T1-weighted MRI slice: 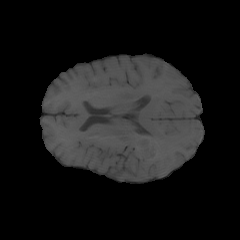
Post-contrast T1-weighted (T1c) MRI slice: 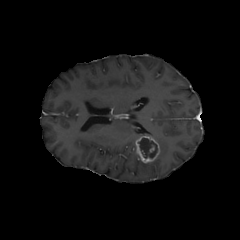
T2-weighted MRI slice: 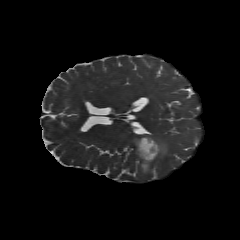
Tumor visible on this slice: yes